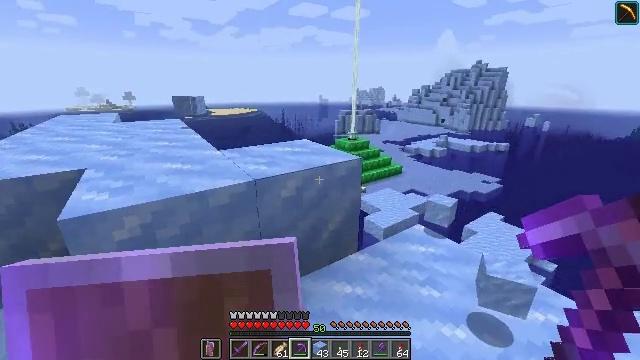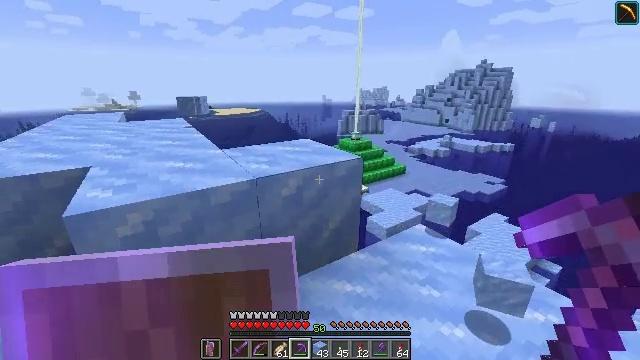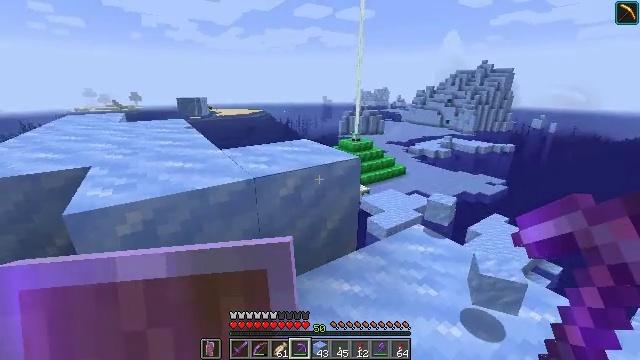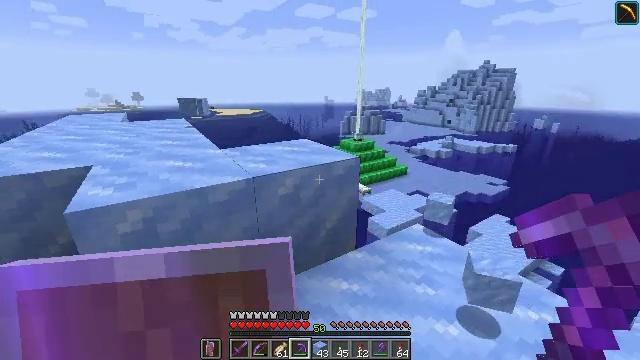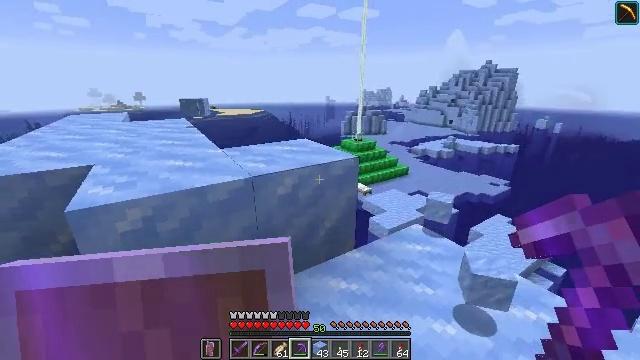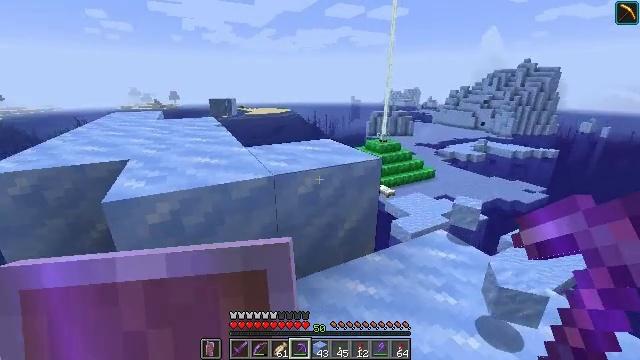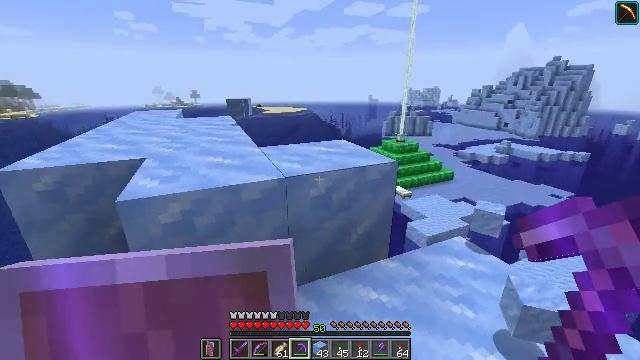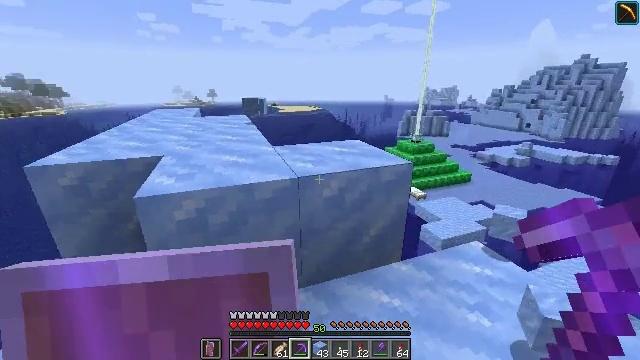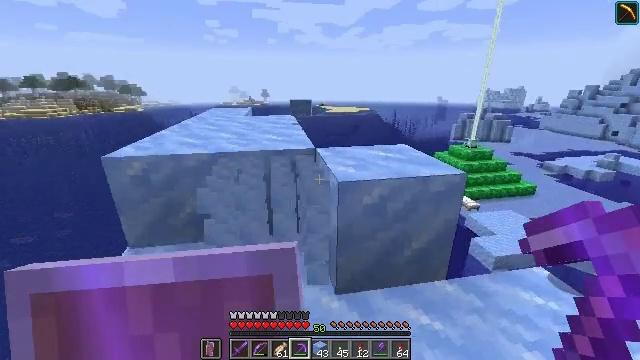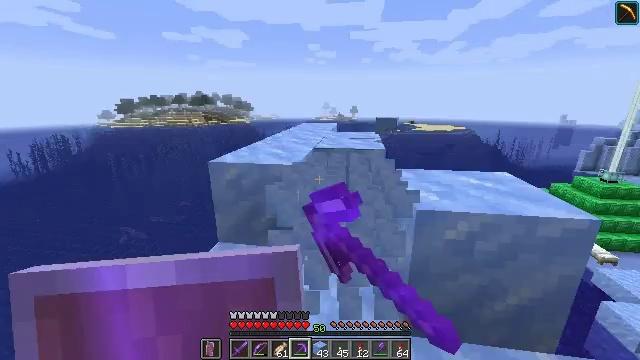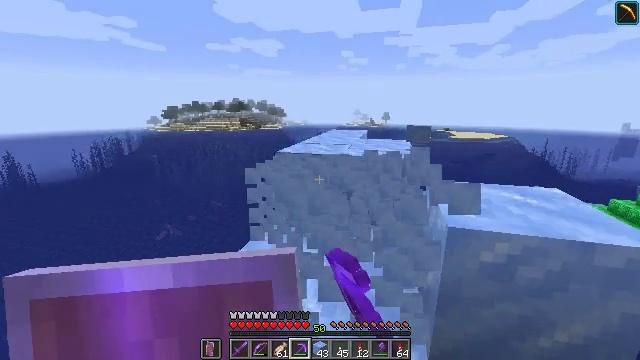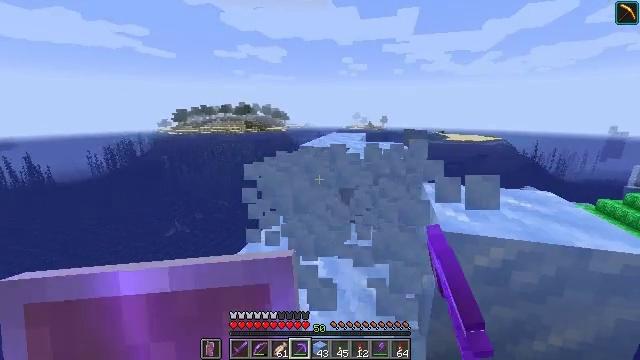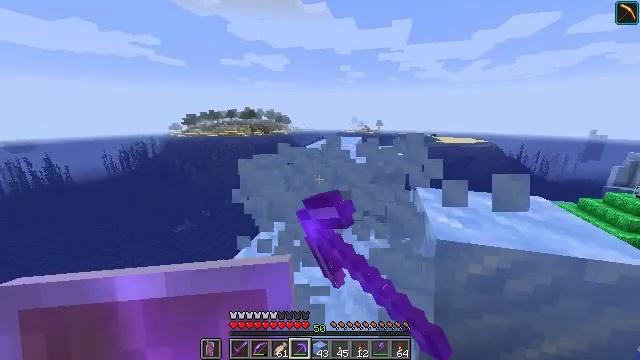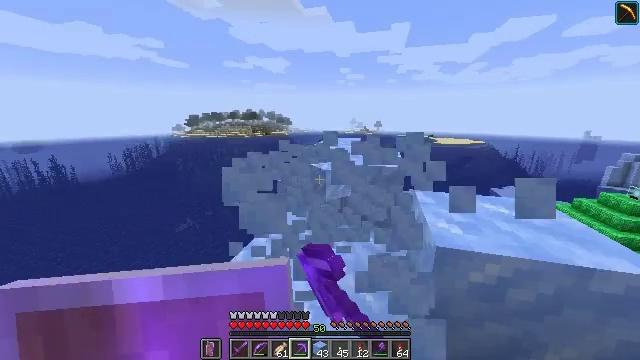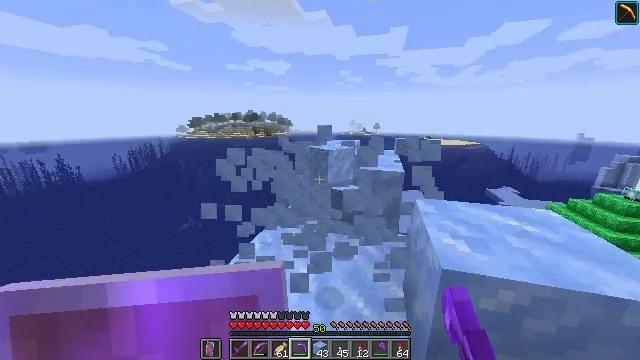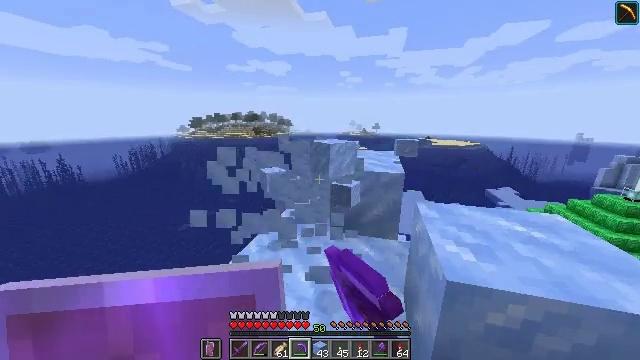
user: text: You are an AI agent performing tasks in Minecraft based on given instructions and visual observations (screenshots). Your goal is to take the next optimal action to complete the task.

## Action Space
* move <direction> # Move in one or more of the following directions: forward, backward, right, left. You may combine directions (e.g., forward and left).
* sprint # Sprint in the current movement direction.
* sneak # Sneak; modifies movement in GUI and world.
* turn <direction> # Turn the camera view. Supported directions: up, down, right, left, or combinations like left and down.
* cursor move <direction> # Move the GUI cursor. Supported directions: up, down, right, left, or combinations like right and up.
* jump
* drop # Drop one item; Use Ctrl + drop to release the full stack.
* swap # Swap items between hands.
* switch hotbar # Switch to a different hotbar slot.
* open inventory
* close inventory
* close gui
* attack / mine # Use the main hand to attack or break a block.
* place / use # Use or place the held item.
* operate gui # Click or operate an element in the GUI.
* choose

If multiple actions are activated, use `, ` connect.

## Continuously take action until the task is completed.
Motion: motion action
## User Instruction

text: Collect packed ice using a pickaxe.
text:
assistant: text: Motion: no_op
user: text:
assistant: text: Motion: no_op
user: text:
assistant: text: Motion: no_op
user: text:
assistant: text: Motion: move forward
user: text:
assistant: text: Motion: move forward, turn left
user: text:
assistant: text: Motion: move forward, turn left
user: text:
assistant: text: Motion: move forward, turn left
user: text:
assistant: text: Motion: turn left, attack / mine
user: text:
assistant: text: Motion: turn left and up, attack / mine
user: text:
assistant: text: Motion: move forward, turn left and up, attack / mine
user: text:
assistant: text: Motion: move forward, attack / mine
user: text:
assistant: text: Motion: move forward, attack / mine
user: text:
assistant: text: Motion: move forward, attack / mine
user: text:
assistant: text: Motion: move forward, attack / mine
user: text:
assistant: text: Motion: move forward, attack / mine
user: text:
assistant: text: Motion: move forward, turn right, attack / mine
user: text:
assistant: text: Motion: move forward, turn right, attack / mine
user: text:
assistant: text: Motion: move forward, turn right, attack / mine
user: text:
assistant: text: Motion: move forward, attack / mine
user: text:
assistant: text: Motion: attack / mine
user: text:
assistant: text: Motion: turn left, attack / mine
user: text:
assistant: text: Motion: move back, turn left
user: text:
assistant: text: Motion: move back, turn left
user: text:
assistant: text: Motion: move back
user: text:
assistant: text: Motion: move back
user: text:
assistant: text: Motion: move back
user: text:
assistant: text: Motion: move back, turn right and down
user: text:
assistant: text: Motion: move back, turn right and down
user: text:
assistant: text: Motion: turn right and down
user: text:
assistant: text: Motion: turn right and down